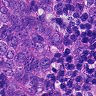
Metastatic tissue present: yes